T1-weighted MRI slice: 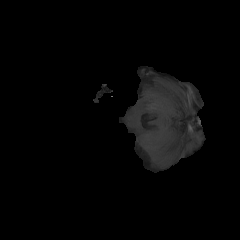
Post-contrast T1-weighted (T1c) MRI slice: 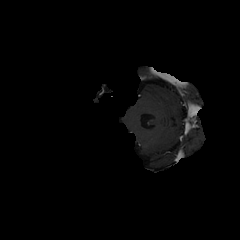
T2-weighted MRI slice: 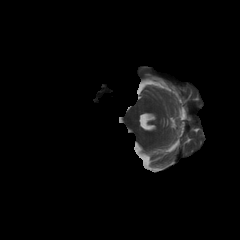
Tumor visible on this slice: no